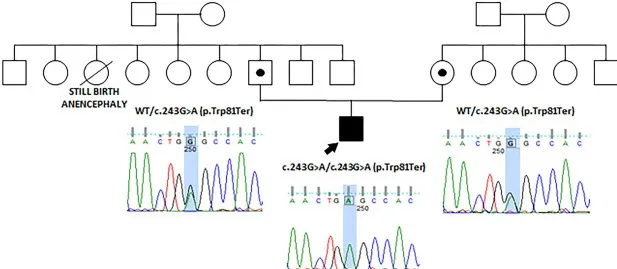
(B) Family tree, with electropherogram results of affected patient and carriers.
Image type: radiology (mri)